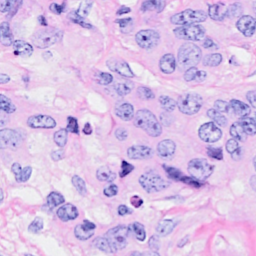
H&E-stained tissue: Breast